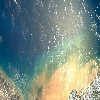
Label: water